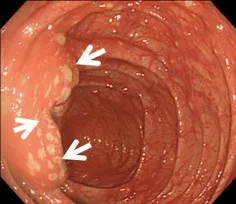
Cecum.
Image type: endoscopy (gi_endoscopy)